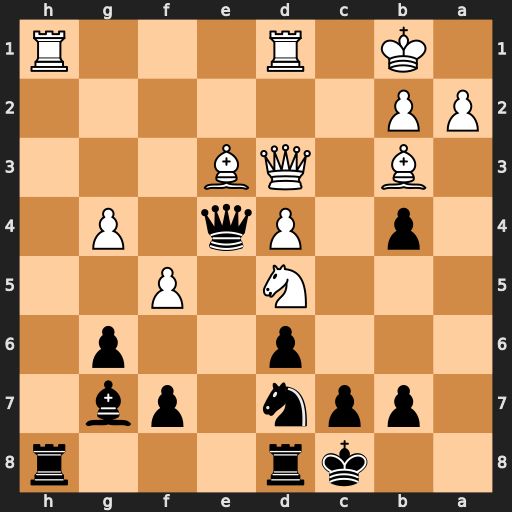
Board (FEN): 2kr3r/1ppn1pb1/3p2p1/3N1P2/1p1Pq1P1/1B1QB3/PP6/1K1R3R
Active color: b
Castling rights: -
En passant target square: -
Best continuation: Qxd3+ Rxd3 Rxh1+